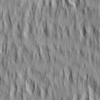
Label: not_dusty